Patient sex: F
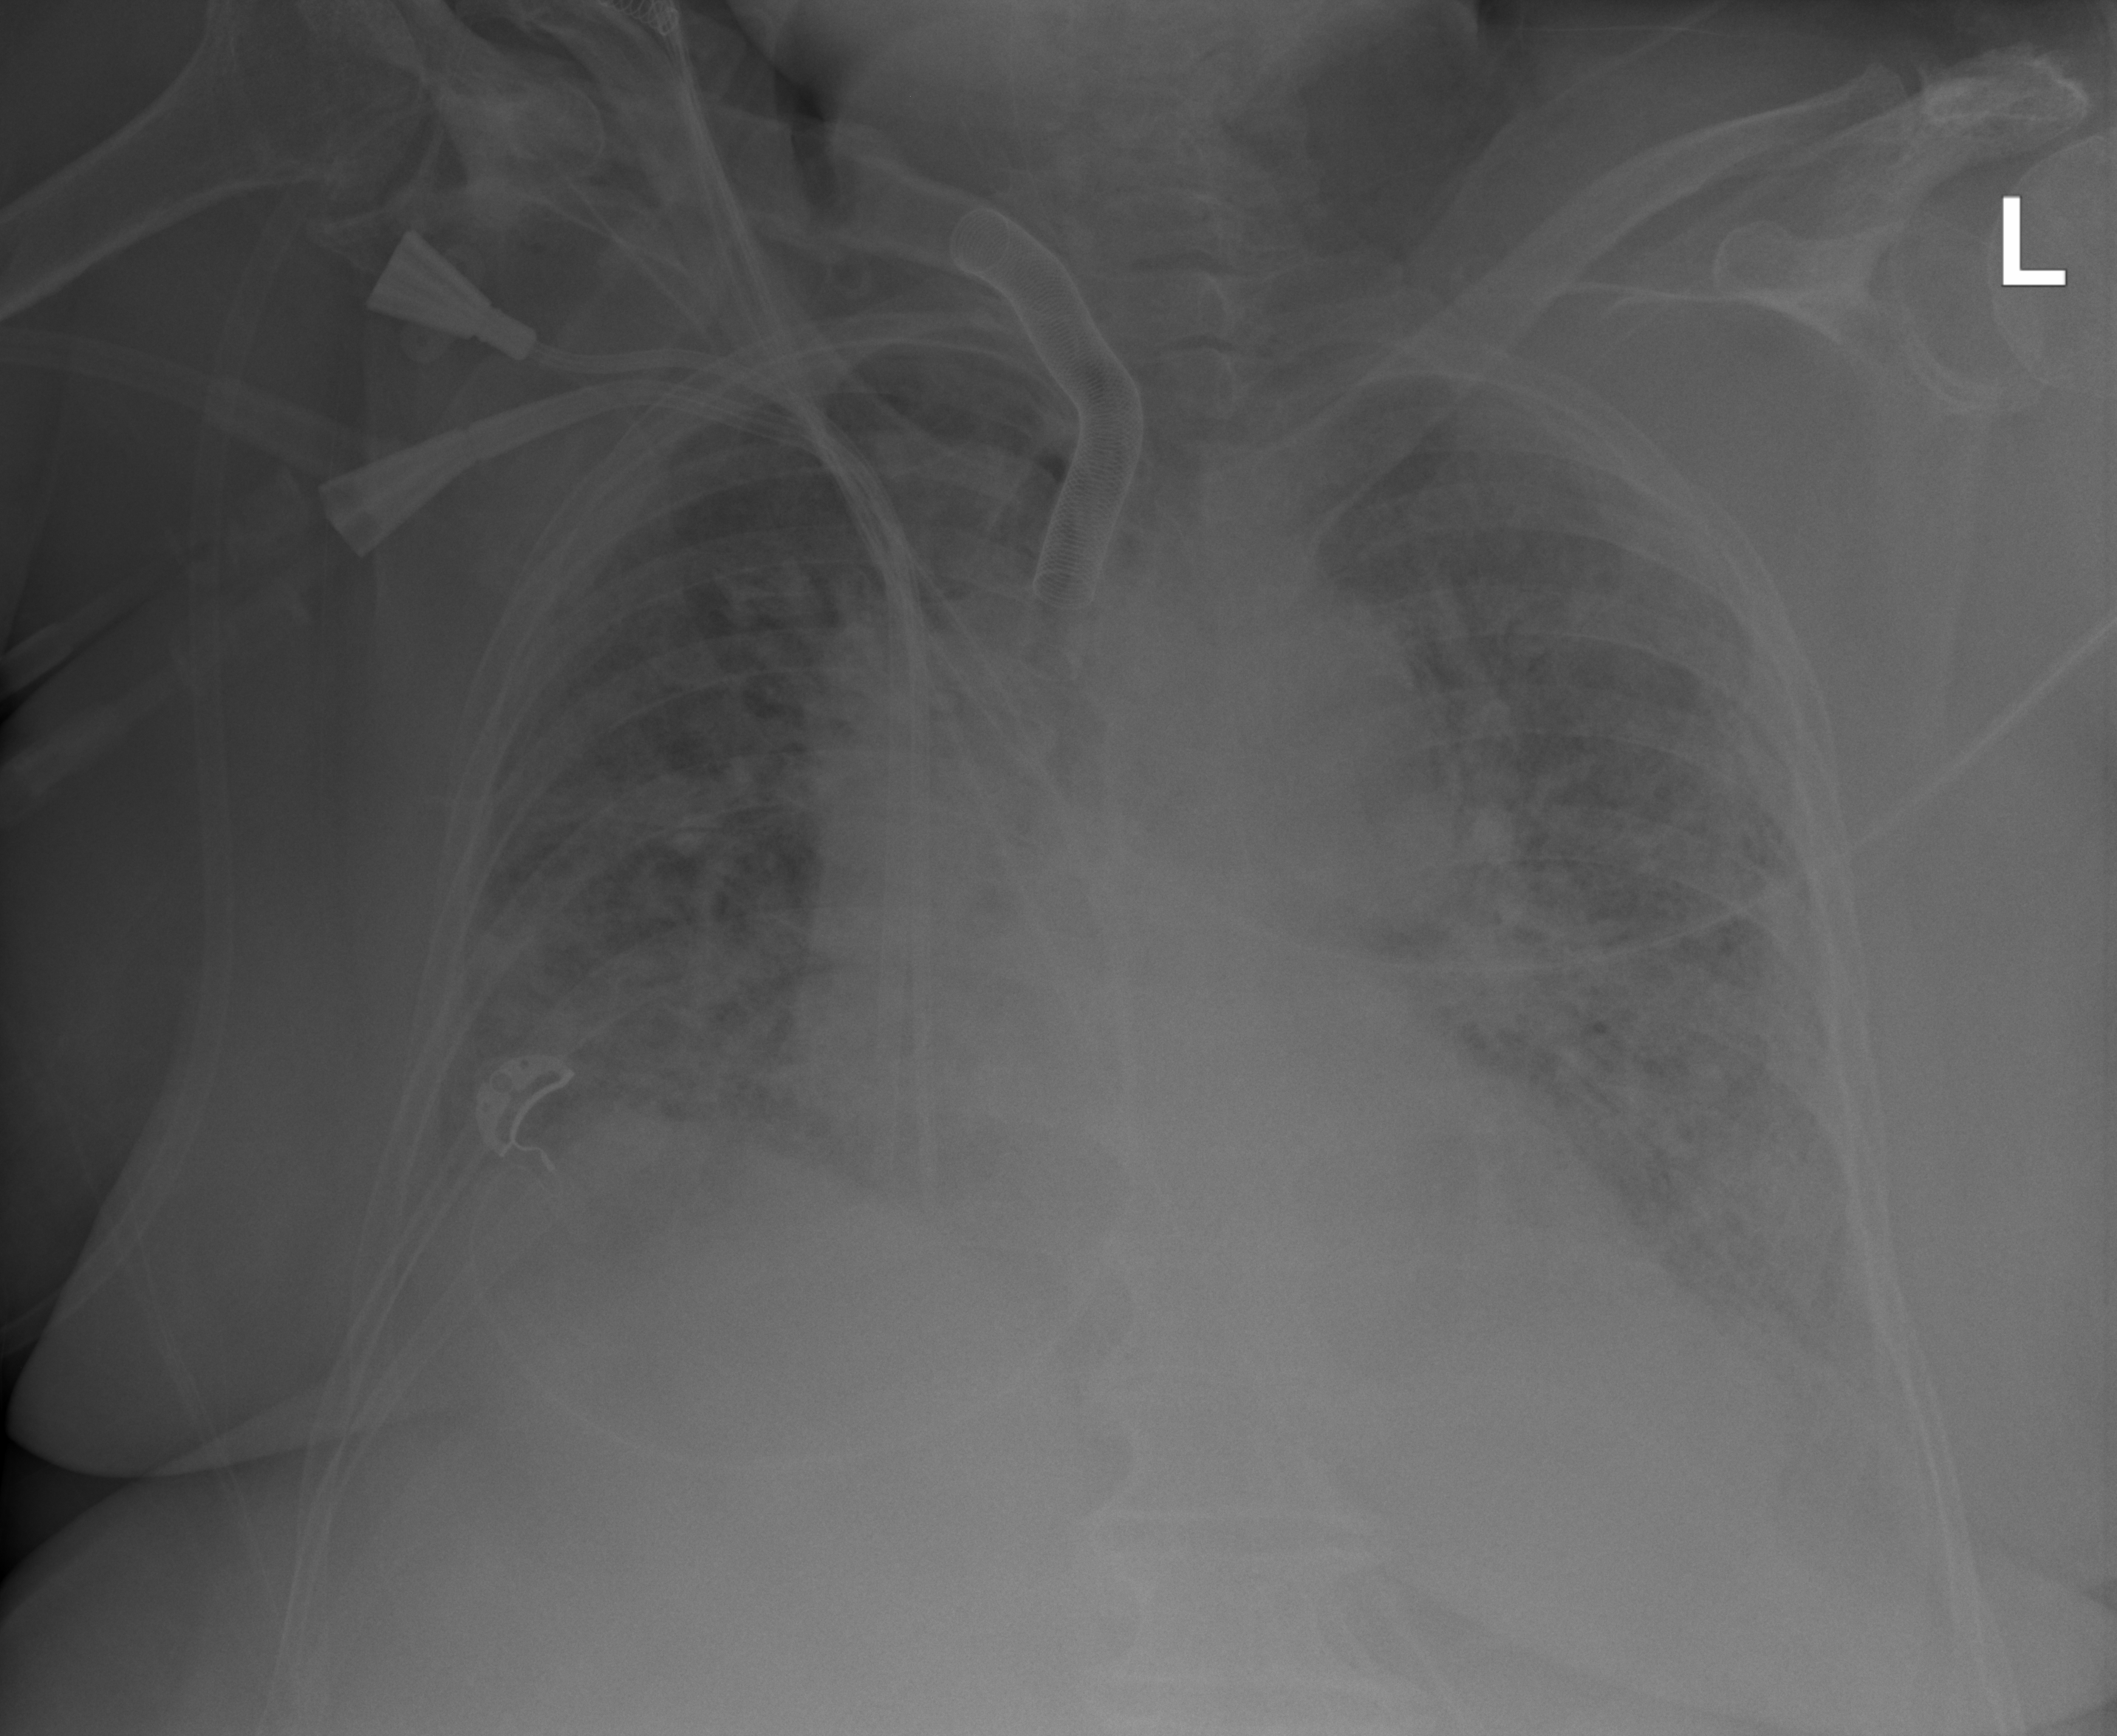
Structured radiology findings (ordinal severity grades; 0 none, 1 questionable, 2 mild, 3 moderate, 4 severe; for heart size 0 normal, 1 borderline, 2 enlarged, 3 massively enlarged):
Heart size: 2
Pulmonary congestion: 3
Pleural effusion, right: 2
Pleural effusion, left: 2
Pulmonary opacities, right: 3
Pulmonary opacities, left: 3
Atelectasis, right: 3
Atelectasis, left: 3